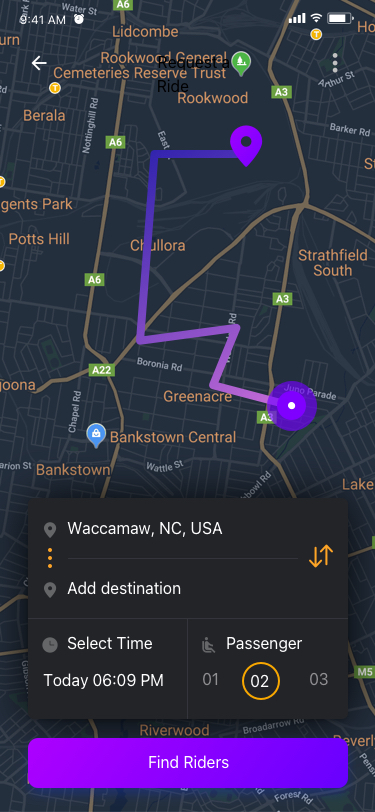
Text in this UI design:
02
Waccamaw, NC, USA
Add destination
Select Time
Today 06:09 PM
Passenger
01
03
Find Riders
          Request a Ride
9:41 AM